Question:
Is there any way to save the draw image from tree.draw() to an image file programmatically? I tried looking through the documentation, but I couldn't find anything.
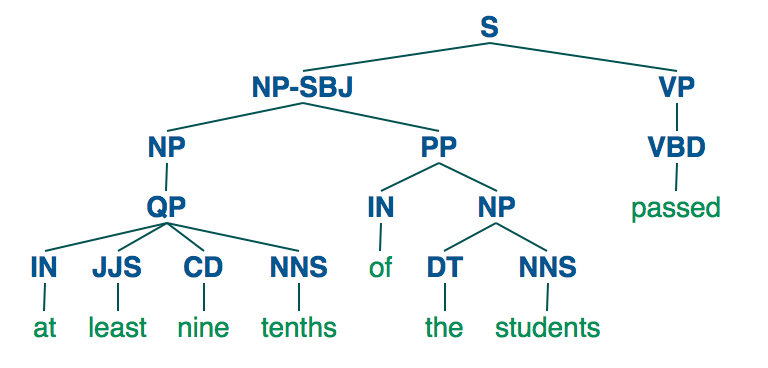
Answer: I had exactly the same need, and looking into the source code of 'nltk.draw.tree' I found a solution:
'''
from nltk import Tree
from nltk.draw.util import CanvasFrame
from nltk.draw import TreeWidget
cf = CanvasFrame()
t = Tree.fromstring('(S (NP this tree) (VP (V is) (AdjP pretty)))')
tc = TreeWidget(cf.canvas(),t)
cf.add_widget(tc,10,10) # (10,10) offsets
cf.print_to_file('tree.ps')
cf.destroy()
'''
The output file is a postscript, and you can convert it to an image file using ImageMagick on terminal:
'''
$ convert tree.ps tree.png
'''
I think this is a quick and dirty solution; it could be inefficient in that it displays the canvas and destroys it later (perhaps there is an option to disable display, which I couldn't find). Please let me know if there is any better way.